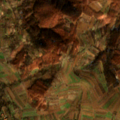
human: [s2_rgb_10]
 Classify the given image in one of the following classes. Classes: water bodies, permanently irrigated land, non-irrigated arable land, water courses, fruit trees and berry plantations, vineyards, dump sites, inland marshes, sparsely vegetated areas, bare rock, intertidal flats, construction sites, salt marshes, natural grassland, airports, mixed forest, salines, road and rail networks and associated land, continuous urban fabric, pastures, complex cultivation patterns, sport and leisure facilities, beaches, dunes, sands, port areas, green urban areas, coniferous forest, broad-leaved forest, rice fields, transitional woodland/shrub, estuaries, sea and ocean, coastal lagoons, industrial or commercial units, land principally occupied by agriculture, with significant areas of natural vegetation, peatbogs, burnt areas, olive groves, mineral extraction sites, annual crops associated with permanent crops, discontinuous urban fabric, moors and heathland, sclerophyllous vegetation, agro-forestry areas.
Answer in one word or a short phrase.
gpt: discontinuous urban fabric, complex cultivation patterns, land principally occupied by agriculture, with significant areas of natural vegetation, broad-leaved forest